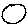
Label: circle